Question: When I started working with PHP (like 10 years ago) the main thing that won me over, is the manual in .chm format. I used to keep the "Index" tab open, and type in there anything I needed and it'll direct me to a nice, concise but exhaustive reference page.
Now, today, I wanted to refresh my memory with some of the properties of isset(), so I typed it in the Index, but nothing relevant appeared. See for yourself in the screenshot below.
I had to find the page through the "Search" tab, which is less convenient.
I've noticed a similar issue before, but I ignored it.
So, before posting a bug report or php.net, anyone knows what's happening here? Am I the only one with this problem, or is this another one of PHP's "improvements"?

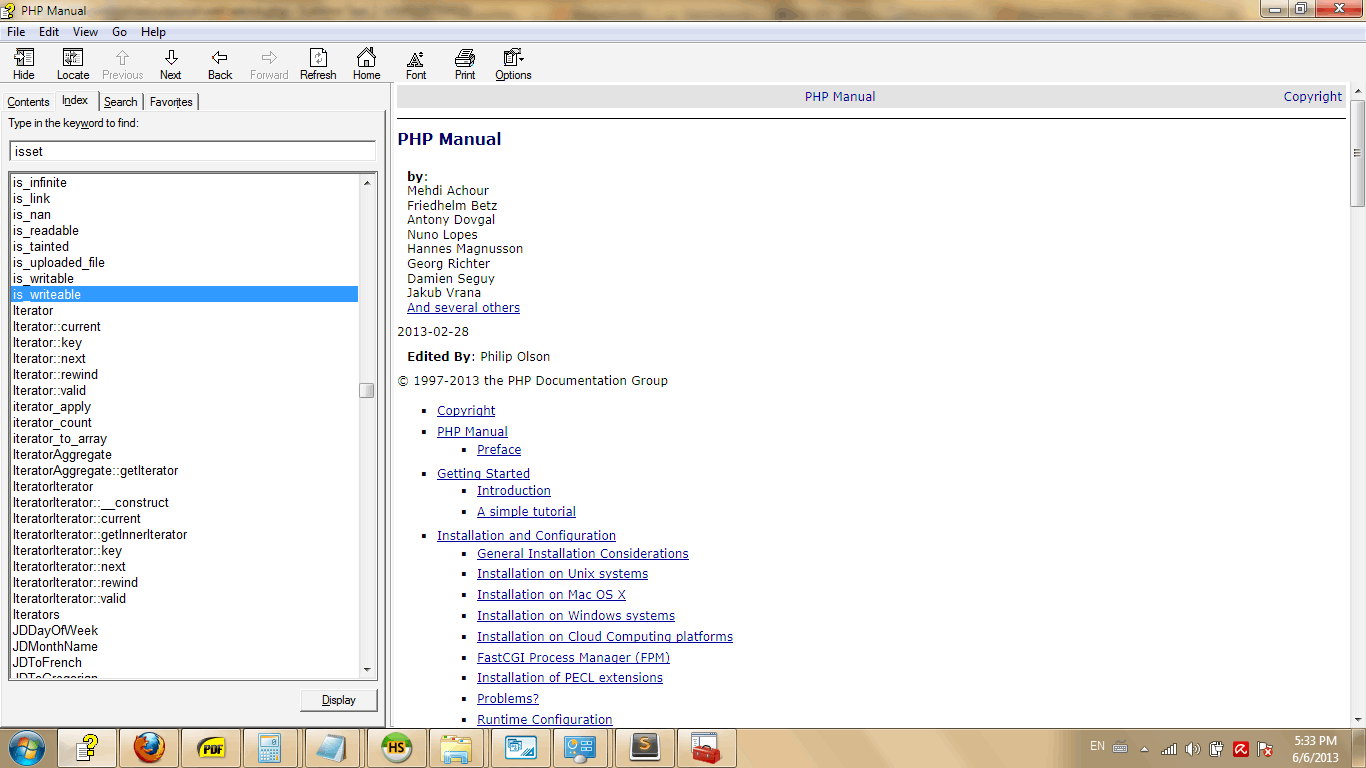
Answer: This is a known bug. please vote on it, hopefully it'll get fixed.
<URL>